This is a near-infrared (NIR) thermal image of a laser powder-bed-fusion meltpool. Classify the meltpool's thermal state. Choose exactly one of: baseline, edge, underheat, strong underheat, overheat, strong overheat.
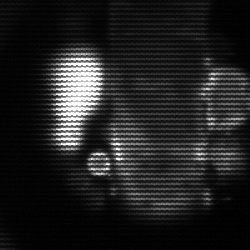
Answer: strong underheat